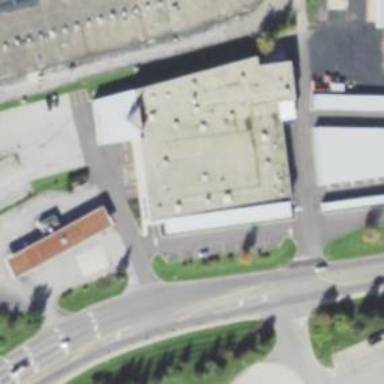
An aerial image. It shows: Building used as car repair shop.